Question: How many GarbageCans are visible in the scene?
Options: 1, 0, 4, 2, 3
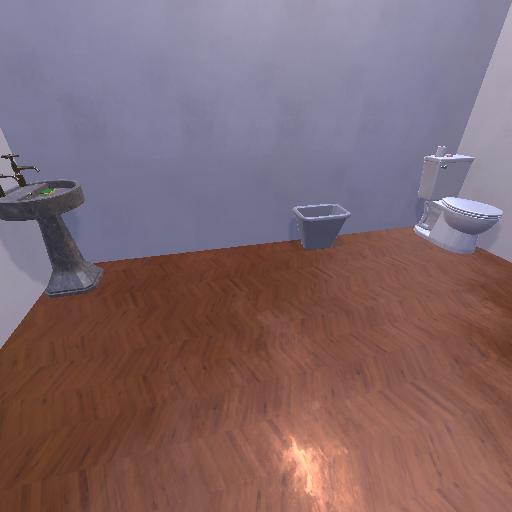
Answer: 1